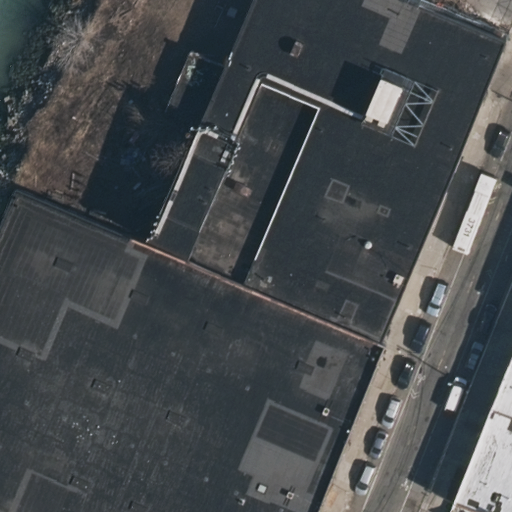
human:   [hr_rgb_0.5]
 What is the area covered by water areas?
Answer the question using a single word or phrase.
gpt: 88m2

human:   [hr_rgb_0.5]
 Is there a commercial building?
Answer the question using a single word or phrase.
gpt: no

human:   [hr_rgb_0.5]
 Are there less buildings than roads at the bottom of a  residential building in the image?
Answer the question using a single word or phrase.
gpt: no

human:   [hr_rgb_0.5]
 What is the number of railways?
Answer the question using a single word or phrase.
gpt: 0

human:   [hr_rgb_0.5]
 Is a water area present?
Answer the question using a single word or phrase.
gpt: yes

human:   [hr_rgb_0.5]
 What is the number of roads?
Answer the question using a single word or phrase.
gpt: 2

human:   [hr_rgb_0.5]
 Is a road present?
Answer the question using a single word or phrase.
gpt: yes

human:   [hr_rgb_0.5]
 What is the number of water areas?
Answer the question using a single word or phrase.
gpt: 1

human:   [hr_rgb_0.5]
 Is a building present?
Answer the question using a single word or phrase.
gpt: yes

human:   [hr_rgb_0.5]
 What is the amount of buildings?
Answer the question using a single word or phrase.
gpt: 3

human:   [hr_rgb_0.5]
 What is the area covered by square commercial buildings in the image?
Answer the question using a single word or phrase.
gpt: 0m2

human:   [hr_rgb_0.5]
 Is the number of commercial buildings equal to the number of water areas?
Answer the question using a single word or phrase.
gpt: no

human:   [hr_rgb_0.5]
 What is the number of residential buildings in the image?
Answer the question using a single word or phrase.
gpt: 3

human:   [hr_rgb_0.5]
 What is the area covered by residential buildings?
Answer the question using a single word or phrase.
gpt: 2148m2

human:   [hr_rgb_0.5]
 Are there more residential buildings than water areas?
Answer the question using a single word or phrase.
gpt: yes

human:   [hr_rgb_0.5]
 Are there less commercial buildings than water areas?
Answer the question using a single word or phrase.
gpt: yes

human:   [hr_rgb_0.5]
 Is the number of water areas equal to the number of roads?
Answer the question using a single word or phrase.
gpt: no

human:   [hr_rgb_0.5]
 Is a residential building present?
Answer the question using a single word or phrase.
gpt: yes

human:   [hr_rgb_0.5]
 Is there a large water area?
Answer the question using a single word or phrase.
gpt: no

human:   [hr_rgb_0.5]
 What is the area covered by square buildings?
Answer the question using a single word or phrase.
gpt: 0m2

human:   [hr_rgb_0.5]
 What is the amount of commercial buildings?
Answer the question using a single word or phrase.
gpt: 0

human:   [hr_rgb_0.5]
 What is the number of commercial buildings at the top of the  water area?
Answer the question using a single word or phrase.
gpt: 0

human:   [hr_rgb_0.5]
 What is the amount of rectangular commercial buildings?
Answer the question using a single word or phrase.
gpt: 0

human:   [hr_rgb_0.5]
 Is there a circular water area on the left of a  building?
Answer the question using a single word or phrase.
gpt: no

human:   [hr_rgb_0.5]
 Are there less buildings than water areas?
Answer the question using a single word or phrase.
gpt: no

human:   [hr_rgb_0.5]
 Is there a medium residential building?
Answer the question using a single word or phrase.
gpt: yes

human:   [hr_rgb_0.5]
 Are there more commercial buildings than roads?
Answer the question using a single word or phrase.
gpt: no

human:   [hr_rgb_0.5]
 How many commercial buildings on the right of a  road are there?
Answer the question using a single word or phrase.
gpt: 0

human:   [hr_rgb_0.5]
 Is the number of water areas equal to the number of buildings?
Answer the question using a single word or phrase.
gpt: no

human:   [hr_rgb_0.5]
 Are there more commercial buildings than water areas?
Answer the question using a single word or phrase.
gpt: no

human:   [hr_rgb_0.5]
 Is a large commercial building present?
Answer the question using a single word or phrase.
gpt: no

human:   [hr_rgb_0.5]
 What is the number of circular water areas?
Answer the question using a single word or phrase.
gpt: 0

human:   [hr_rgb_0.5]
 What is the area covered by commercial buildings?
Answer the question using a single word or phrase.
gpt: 0m2

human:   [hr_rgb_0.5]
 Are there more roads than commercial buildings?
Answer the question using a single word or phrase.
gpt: yes

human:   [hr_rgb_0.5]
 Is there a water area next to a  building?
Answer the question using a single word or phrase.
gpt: yes

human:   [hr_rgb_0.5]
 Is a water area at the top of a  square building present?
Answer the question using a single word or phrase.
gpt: no

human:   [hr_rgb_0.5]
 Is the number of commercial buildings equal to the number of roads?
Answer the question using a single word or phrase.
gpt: no

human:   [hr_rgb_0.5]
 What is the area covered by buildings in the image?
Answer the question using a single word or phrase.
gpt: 2148m2

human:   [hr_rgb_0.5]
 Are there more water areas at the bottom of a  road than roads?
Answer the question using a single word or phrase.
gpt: no

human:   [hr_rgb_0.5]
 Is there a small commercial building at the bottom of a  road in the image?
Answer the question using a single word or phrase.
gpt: no

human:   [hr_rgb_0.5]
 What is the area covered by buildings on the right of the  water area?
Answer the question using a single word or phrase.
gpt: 398m2

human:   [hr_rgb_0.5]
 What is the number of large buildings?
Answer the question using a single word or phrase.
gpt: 1

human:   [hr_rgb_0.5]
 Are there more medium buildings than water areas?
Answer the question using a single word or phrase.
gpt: yes

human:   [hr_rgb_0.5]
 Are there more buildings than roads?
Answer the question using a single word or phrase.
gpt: yes

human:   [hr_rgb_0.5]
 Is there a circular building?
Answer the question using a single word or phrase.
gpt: no

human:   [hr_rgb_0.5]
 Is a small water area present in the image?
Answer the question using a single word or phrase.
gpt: yes

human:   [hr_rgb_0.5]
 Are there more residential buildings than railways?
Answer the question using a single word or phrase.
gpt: yes

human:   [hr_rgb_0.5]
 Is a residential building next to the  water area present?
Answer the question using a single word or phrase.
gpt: yes

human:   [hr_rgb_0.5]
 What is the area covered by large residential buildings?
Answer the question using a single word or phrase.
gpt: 1749m2

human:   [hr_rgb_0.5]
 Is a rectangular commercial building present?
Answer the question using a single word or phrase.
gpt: no

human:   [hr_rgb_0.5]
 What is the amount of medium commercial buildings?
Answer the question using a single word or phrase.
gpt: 0

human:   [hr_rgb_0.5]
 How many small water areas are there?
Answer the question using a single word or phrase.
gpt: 1

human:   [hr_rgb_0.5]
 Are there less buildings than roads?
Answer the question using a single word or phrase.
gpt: no

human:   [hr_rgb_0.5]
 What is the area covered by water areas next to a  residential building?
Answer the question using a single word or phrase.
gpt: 88m2

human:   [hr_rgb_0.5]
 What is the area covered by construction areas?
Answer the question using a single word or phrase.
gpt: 0m2

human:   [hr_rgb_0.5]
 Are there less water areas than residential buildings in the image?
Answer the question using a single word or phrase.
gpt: yes

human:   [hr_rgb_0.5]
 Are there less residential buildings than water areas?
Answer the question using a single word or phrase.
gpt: no

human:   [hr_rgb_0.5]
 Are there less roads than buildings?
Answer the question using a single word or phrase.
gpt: yes

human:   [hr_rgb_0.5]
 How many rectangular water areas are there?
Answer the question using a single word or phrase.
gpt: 1

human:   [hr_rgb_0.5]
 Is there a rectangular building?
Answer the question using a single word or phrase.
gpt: yes

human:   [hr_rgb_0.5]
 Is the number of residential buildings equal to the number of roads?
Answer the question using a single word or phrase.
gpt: no

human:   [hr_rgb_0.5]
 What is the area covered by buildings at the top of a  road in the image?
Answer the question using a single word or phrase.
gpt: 163m2

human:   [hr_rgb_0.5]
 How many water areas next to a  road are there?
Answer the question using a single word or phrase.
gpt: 1

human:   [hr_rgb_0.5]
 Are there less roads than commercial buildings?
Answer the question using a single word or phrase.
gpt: no